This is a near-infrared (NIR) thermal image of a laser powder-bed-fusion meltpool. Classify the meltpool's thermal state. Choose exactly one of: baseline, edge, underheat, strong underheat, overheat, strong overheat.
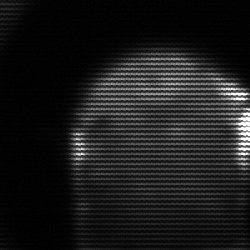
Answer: edge